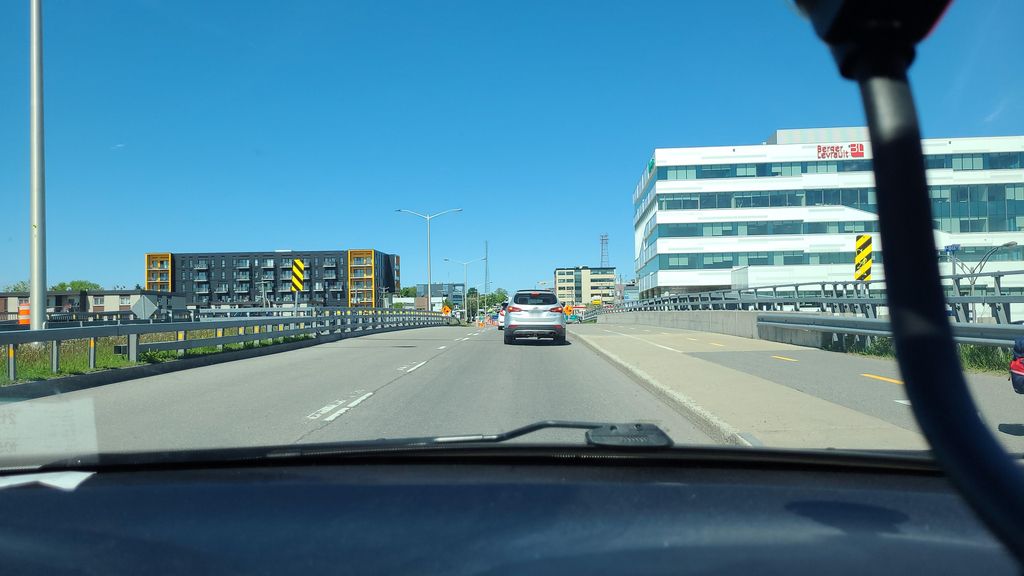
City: quebec_city